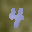
Label: 4